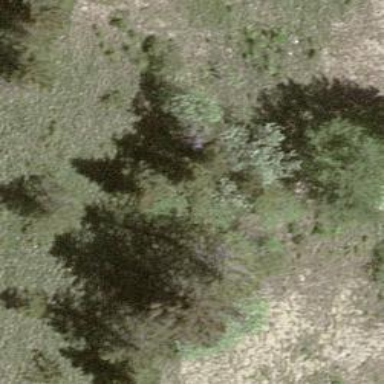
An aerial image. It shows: Beautiful tree in nature.